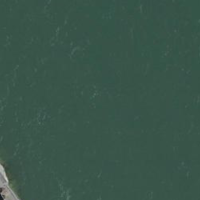
EUNIS habitat code: 15
Species observed at this site:
Alopochen aegyptiaca
Passer domesticus
Cymbalaria muralis